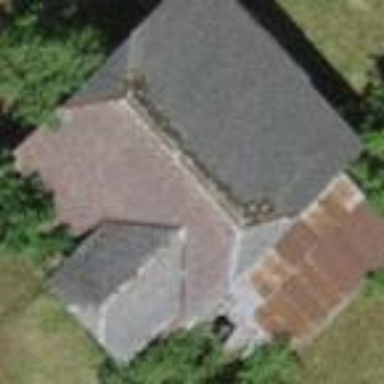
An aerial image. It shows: Barn.